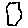
Label: hexagon